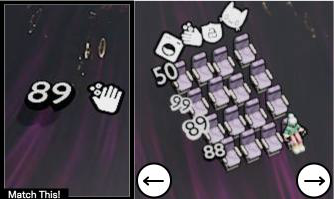
Task: seats
Answer: no